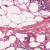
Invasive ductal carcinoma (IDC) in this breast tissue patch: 1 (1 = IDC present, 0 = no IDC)